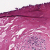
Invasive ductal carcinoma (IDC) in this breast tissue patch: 0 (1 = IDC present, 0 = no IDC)